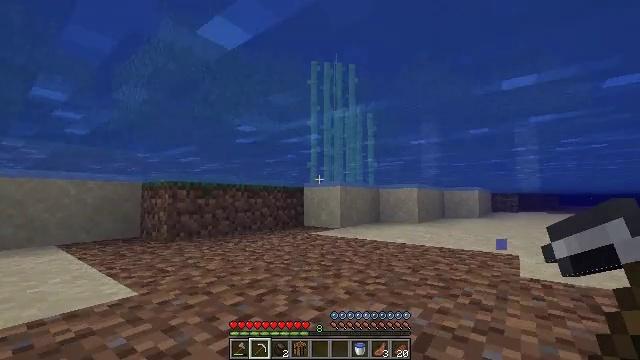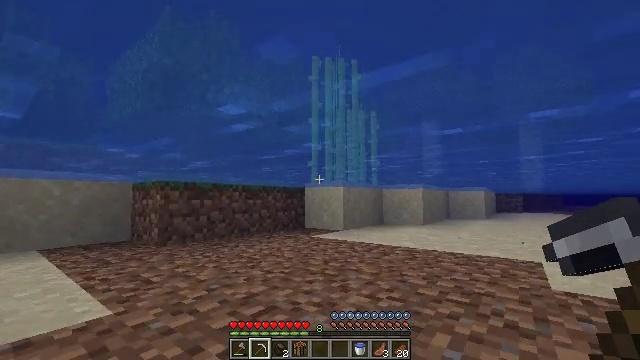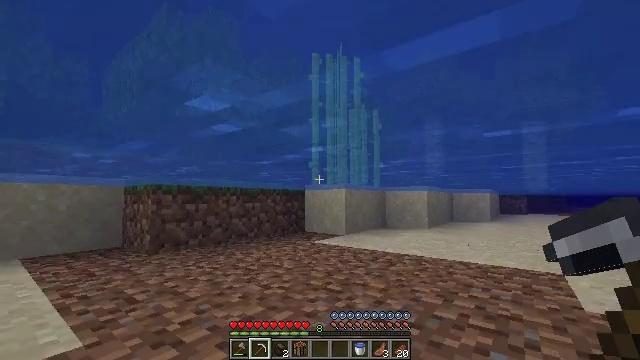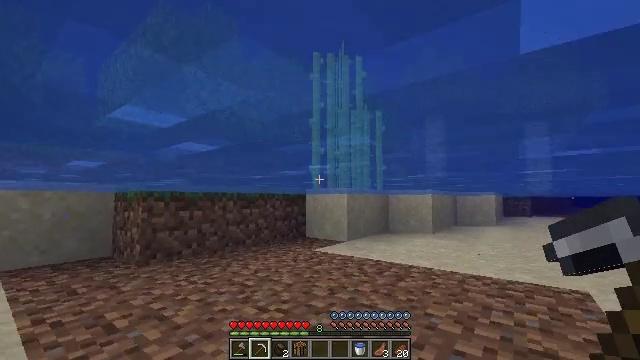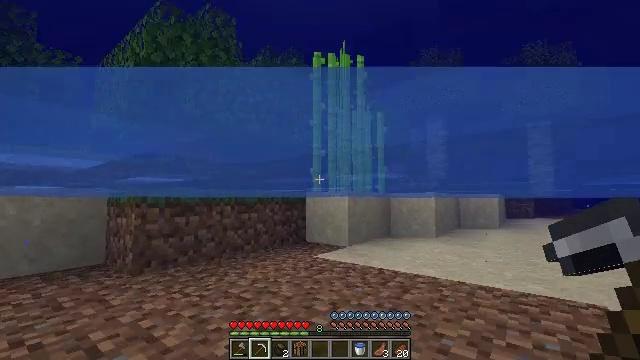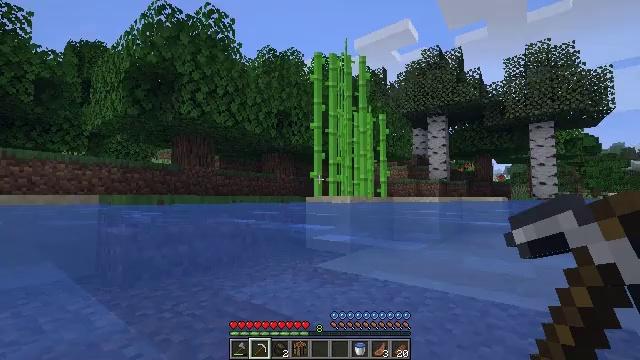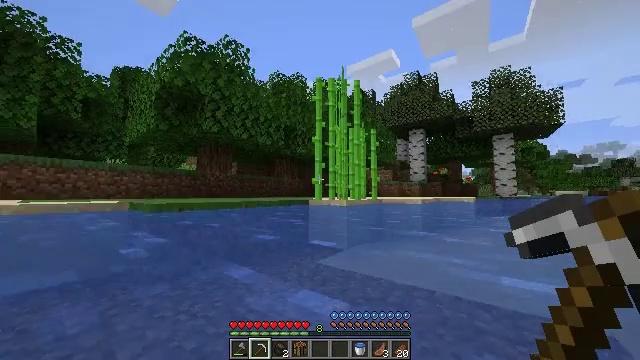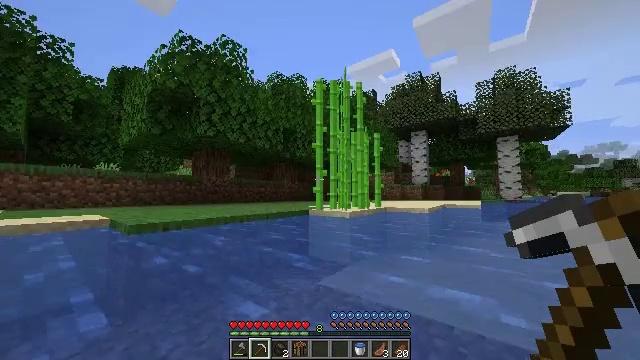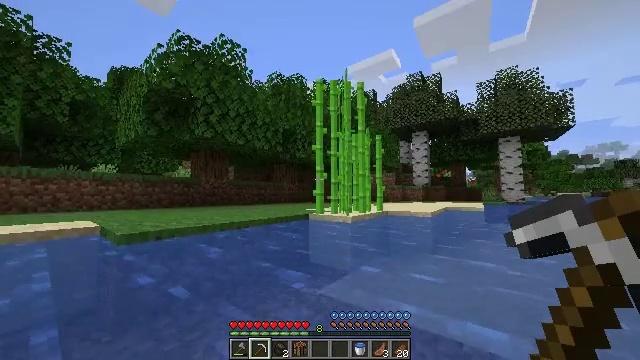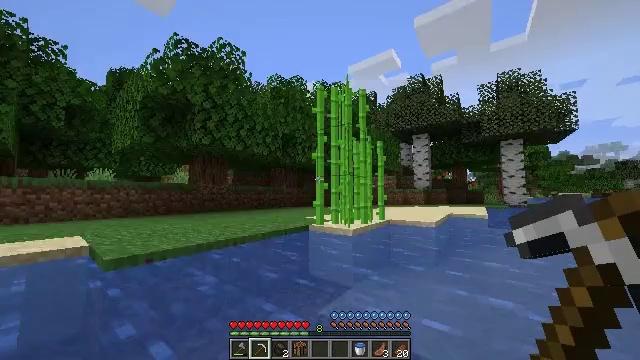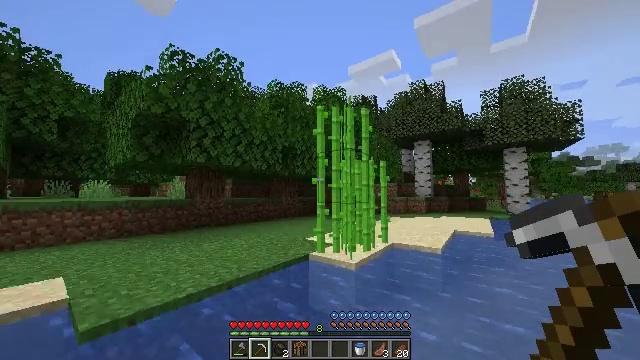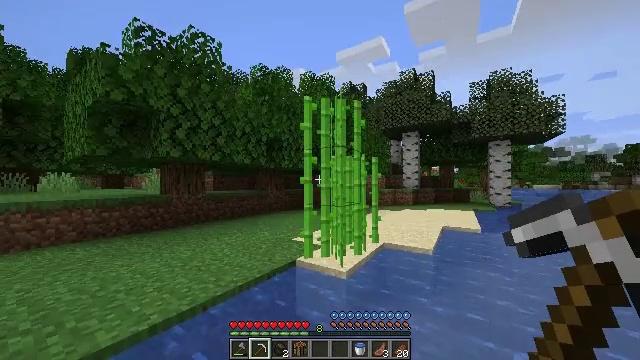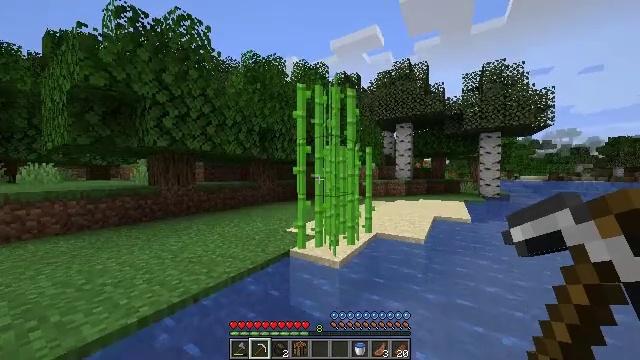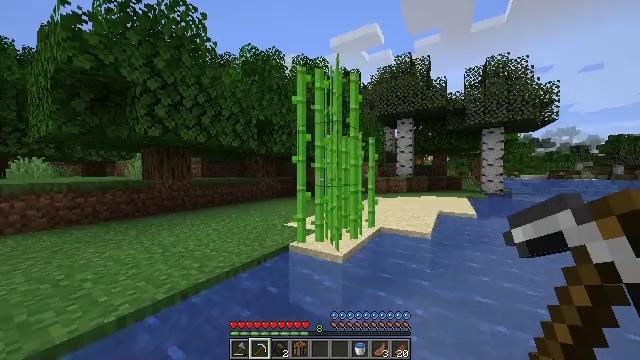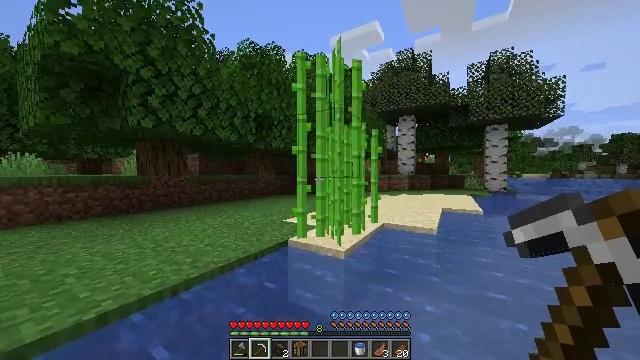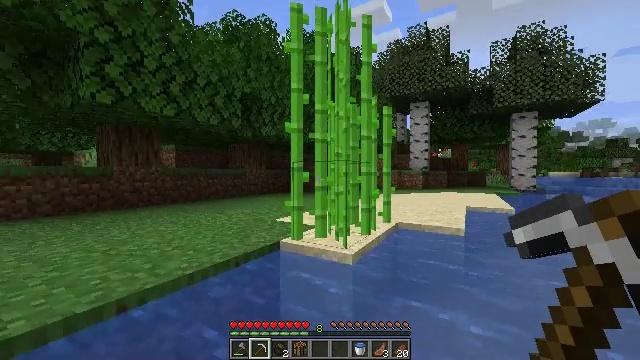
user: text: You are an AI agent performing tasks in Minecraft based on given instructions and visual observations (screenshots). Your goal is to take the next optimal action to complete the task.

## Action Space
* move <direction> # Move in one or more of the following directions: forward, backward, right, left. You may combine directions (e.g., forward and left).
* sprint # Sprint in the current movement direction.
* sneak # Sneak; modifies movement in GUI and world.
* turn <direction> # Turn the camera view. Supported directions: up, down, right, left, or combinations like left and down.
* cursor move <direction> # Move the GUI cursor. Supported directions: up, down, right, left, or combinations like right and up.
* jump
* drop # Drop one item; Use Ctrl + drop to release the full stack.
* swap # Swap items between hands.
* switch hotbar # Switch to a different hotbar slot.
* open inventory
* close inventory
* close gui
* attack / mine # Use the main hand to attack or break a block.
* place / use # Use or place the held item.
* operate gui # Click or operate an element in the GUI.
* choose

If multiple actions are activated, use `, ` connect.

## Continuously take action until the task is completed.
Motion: motion action
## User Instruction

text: Mine the sugar cane near rivers.
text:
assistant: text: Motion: move forward, sprint, jump
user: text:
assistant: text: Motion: move forward, sprint, jump
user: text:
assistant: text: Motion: move forward, sprint, jump
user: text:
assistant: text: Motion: move forward, sprint, jump
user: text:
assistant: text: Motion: move forward, sprint, jump
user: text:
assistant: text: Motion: move forward, sprint, jump
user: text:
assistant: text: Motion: move forward, sprint, jump
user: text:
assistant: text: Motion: move forward, sprint, jump
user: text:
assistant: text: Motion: move forward, sprint, jump
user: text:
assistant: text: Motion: move forward, sprint, jump
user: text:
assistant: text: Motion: move forward, sprint, turn right and down, jump
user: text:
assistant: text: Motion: move forward, sprint, turn right and down, jump
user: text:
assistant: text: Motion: move forward, sprint, jump
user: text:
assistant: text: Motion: move forward, sprint, jump
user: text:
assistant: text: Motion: move forward, sprint, jump
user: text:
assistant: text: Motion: move forward, sprint, jump
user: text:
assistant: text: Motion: move forward, sprint, jump
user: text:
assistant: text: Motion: move forward, sprint, jump
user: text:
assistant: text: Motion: move forward, sprint, turn right and down, jump
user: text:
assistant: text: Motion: move forward, sprint, turn right and down, jump
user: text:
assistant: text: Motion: move forward, sprint, turn right and down, attack / mine, jump
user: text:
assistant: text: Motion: move forward, sprint, turn right and down, attack / mine, jump
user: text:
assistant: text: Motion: move forward, sprint, attack / mine, jump
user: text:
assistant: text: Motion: move forward, sprint, jump
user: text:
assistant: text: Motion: move forward, sprint, jump
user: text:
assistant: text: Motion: move forward, sprint, jump
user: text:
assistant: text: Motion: sprint, attack / mine, jump